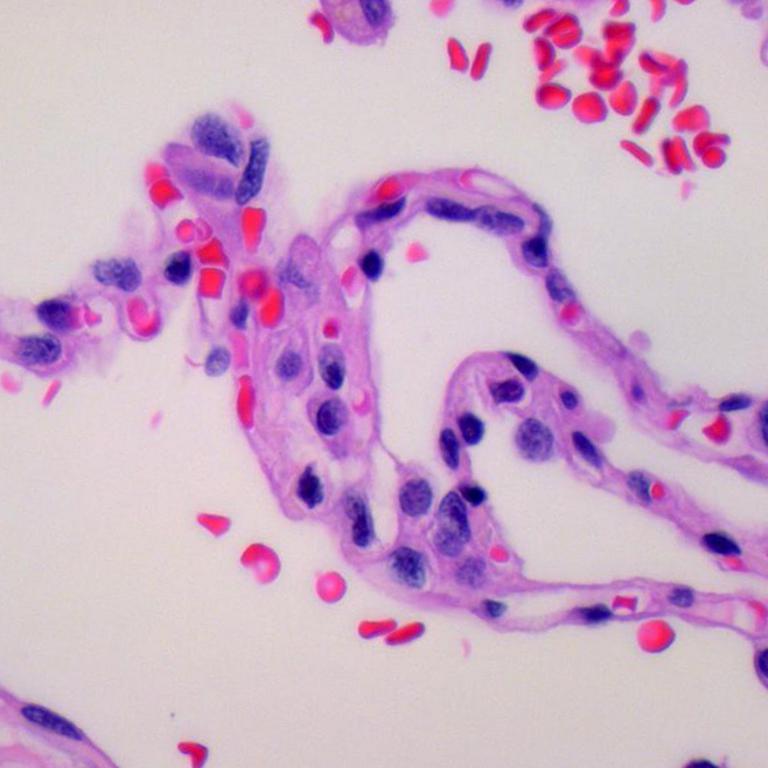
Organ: lung
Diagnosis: benign